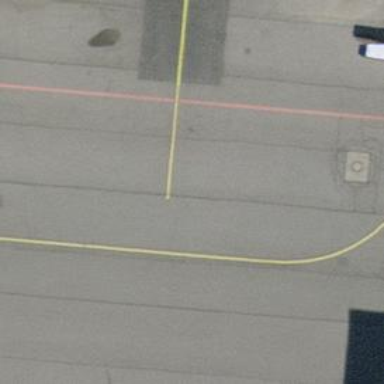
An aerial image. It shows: Airport parking position.